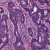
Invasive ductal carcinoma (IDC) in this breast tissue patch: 1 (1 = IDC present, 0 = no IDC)